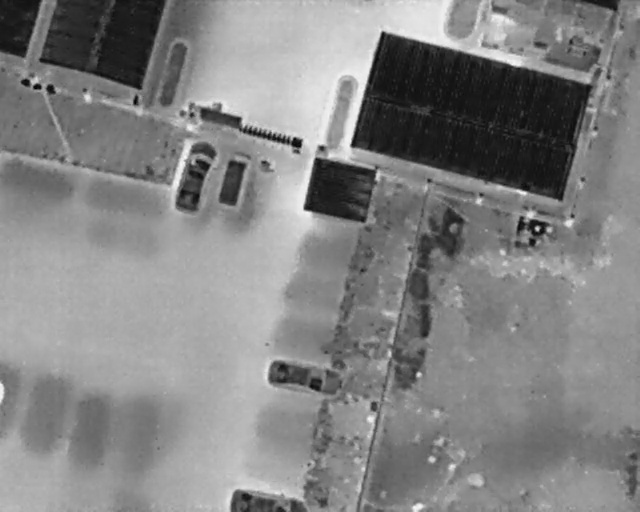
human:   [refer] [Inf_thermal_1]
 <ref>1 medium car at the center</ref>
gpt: <box>[[24, 31, 36, 37, 14]]</box>

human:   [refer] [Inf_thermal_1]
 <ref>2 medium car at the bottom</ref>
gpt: <box>[[45, 66, 49, 80, 9], [40, 89, 43, 105, 2]]</box>